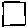
Label: square